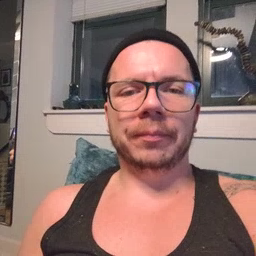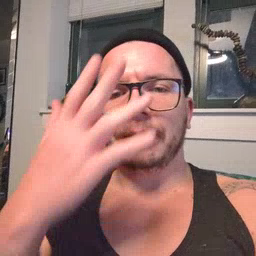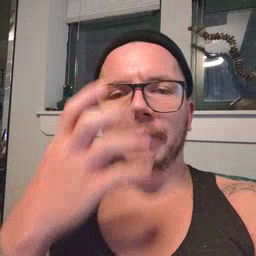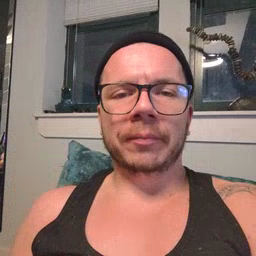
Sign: mad